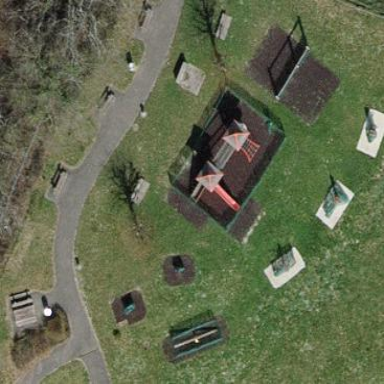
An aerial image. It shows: Playground area for leisure activities on the land.